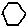
Label: hexagon